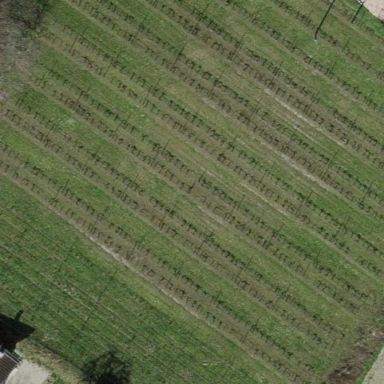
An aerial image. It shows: Beautiful vineyard in the countryside.